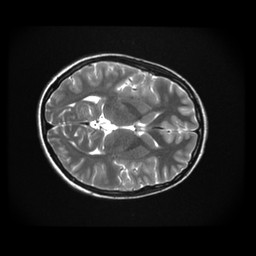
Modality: T2w
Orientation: axial
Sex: female
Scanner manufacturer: ge
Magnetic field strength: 3 T
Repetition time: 5 s
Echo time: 0.1012 s